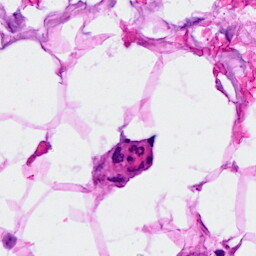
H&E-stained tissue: Breast